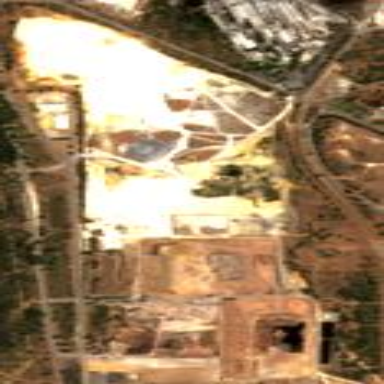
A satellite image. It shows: Waste transfer station located in landfill area.